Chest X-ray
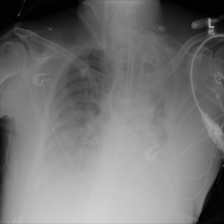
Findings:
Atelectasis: negative
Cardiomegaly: negative
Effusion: negative
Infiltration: negative
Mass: negative
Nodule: negative
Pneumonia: negative
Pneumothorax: negative
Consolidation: positive
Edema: negative
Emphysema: negative
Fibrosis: negative
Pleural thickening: negative
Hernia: negative